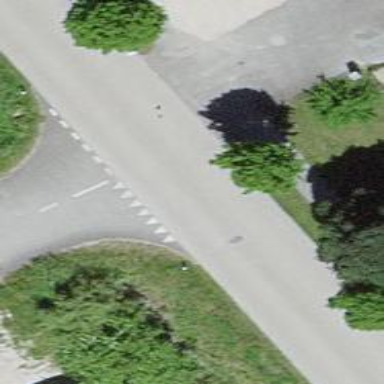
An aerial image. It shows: Unclassified road with asphalt surface.